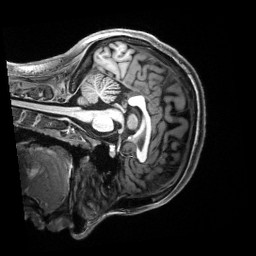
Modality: T1w
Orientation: sagittal
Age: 19
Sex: female
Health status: healthy
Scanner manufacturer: siemens
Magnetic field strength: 3 T
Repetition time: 2.5 s
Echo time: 0.00222 s